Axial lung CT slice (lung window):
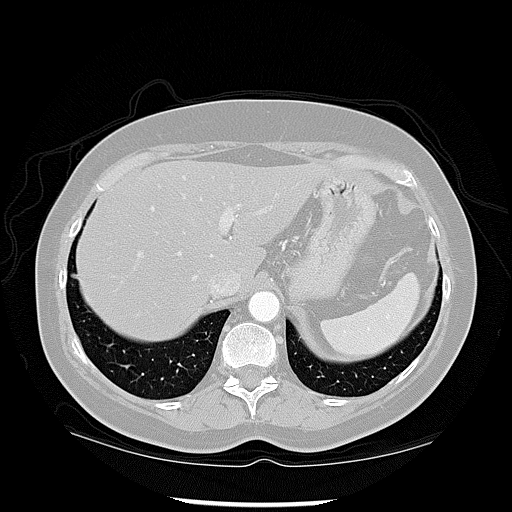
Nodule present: no